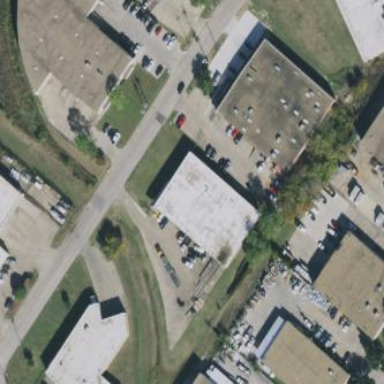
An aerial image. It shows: Warehouse building.